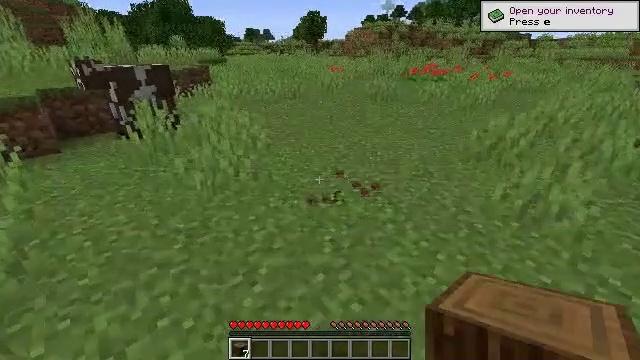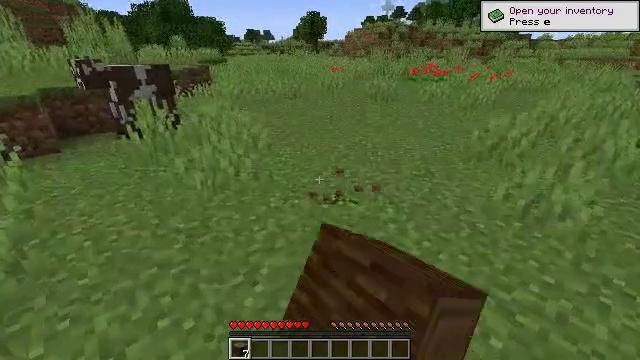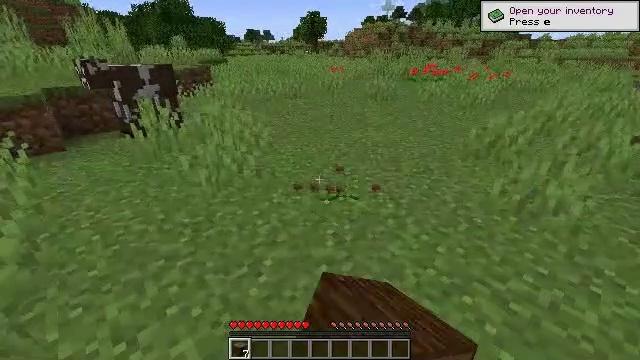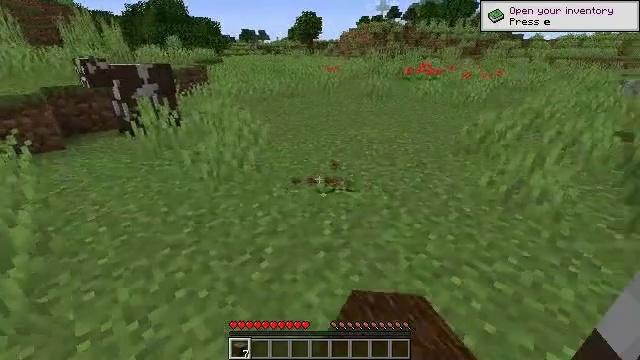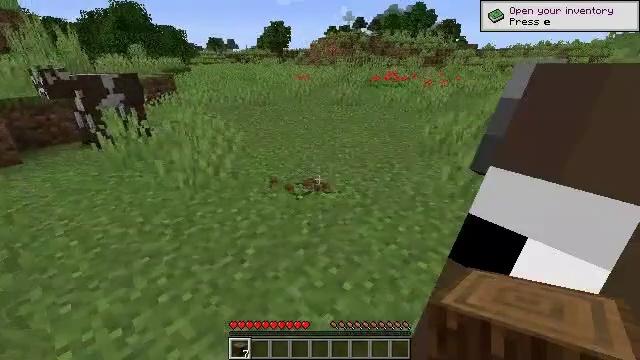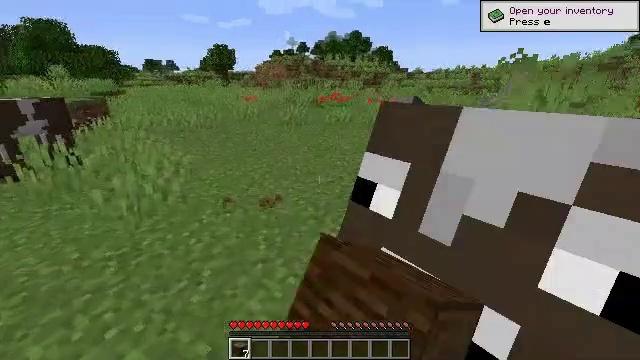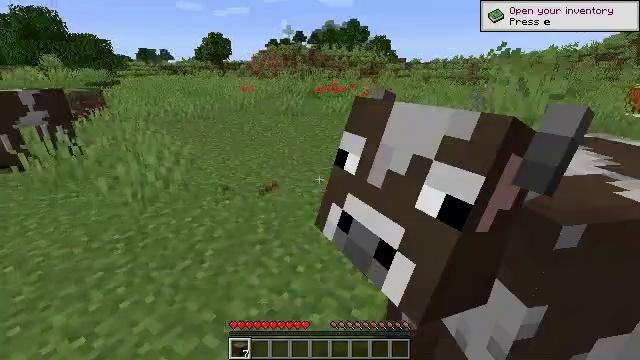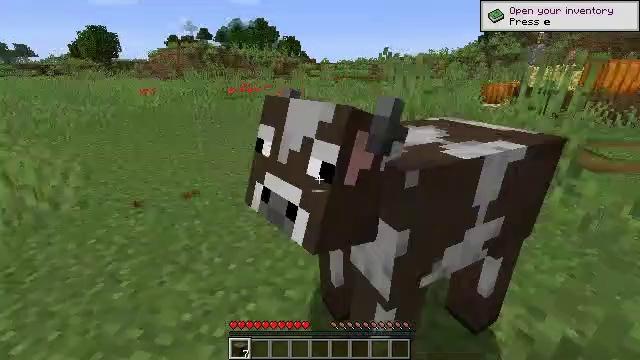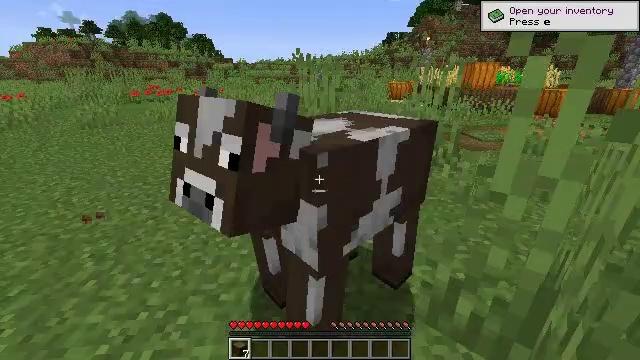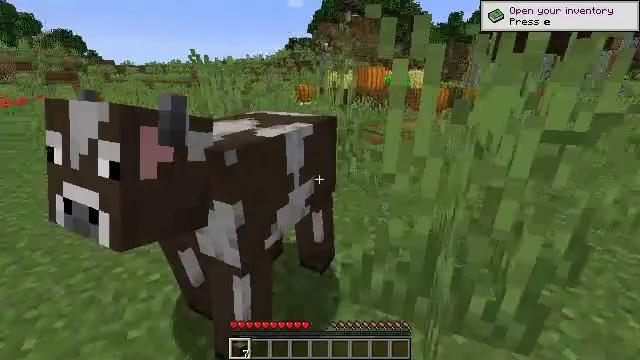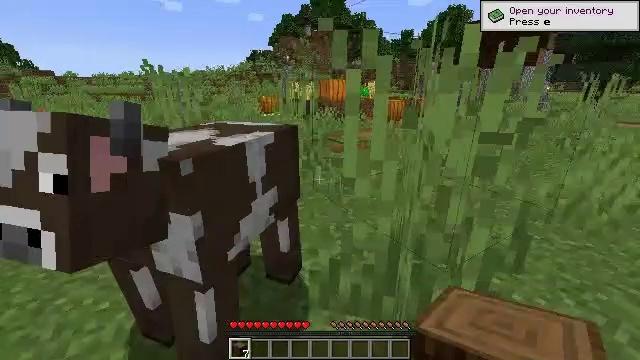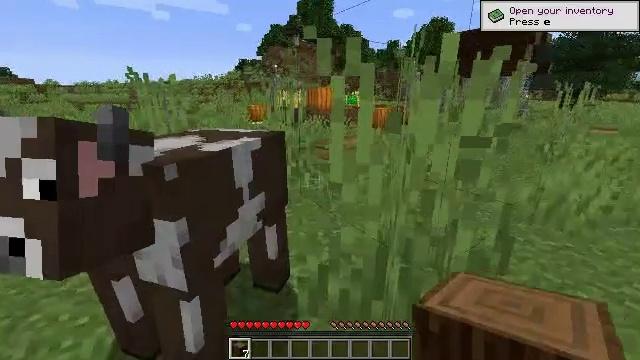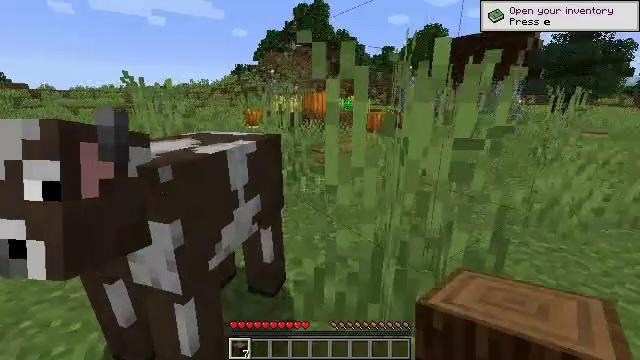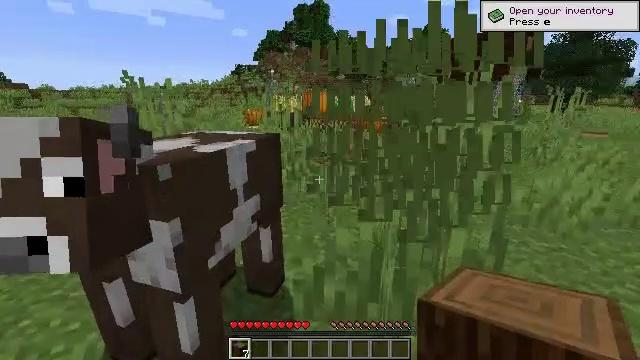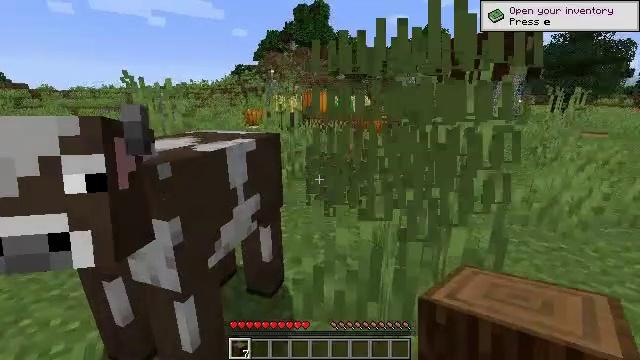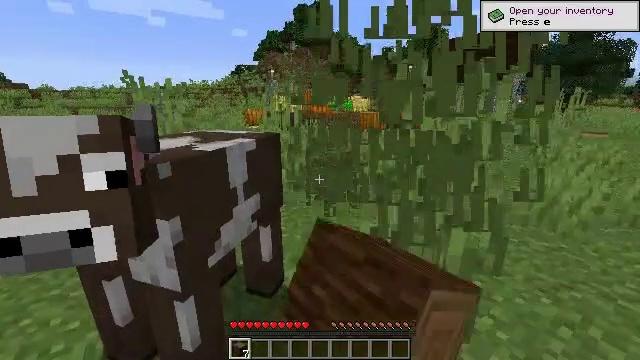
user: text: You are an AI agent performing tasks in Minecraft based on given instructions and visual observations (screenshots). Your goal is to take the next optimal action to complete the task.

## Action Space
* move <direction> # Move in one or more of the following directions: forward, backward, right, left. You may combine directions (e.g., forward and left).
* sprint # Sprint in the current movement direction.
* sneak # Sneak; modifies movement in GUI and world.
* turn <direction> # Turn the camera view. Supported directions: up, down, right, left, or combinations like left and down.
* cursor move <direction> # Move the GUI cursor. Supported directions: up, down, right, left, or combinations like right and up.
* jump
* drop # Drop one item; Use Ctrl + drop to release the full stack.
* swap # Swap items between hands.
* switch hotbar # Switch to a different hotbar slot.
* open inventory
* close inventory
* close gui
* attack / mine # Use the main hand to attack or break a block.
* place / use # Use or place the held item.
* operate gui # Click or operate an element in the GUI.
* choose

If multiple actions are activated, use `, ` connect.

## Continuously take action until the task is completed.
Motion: motion action
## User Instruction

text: Collect the grass from the surface.
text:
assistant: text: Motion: move back, attack / mine
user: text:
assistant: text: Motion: move back, attack / mine
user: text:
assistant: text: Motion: move back, attack / mine
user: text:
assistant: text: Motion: move back, turn right and up, attack / mine
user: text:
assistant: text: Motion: move back, turn right and up, attack / mine
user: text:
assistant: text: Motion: move back, turn down
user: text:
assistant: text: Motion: turn right
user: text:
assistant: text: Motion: turn right
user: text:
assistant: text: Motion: turn right
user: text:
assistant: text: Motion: turn right and up
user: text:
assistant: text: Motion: turn right and up
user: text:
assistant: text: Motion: no_op
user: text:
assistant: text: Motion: attack / mine
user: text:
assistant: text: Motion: attack / mine
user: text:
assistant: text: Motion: attack / mine
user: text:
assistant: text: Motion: attack / mine
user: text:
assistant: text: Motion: no_op
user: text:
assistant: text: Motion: turn left
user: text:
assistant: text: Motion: turn left
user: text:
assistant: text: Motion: turn left
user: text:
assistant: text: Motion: attack / mine
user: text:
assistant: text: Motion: attack / mine
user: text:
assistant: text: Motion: attack / mine
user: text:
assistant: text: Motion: turn right, attack / mine
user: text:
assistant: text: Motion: turn right
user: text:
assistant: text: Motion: turn right
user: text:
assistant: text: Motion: turn right
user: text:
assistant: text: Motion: turn right, attack / mine
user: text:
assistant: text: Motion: attack / mine
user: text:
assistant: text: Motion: attack / mine